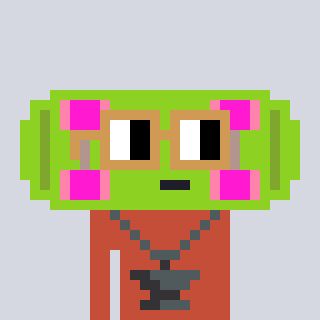
a pixel art character with square brown glasses, a skateboard-shaped head and a rust-colored body on a cool background